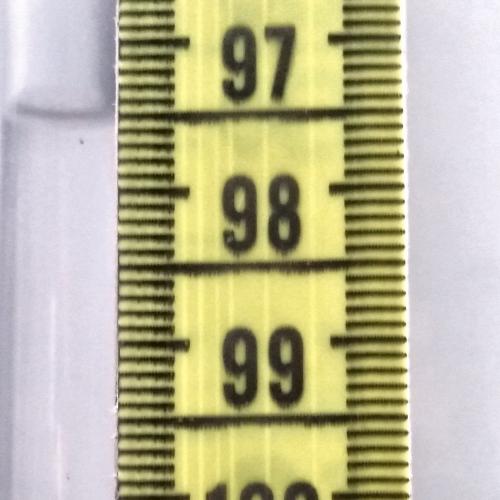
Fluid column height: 97.5 cm